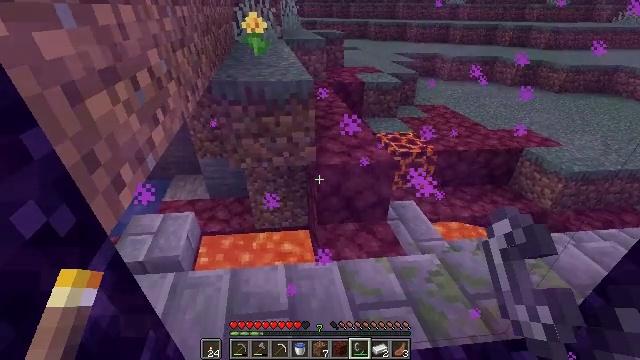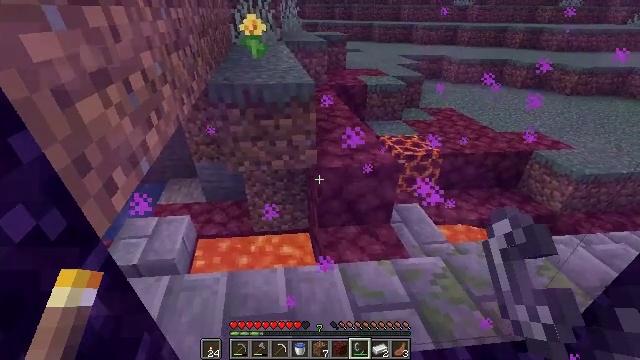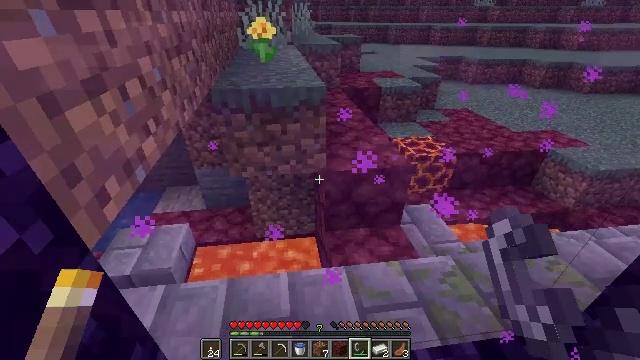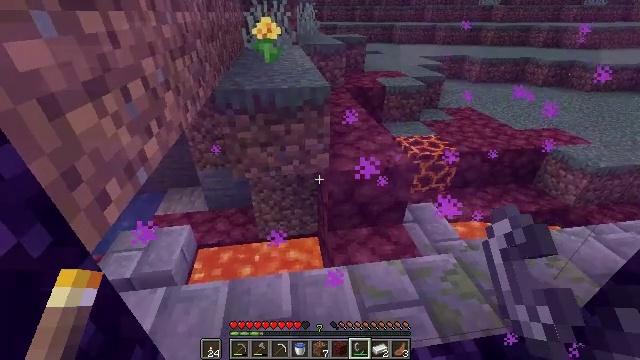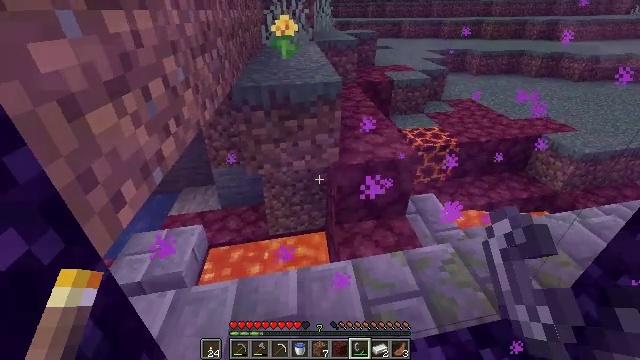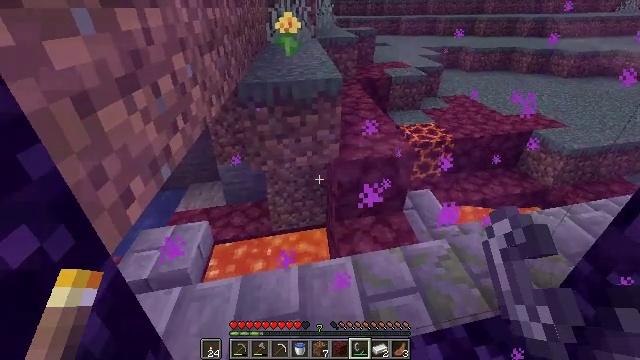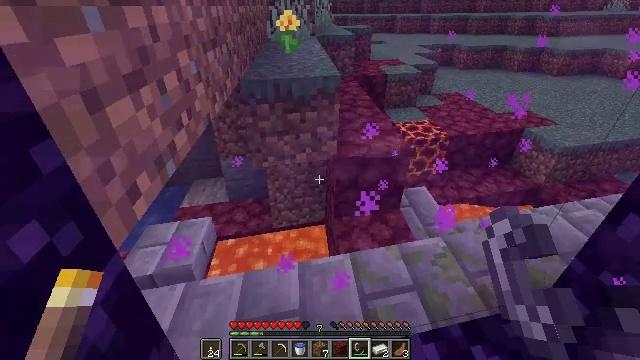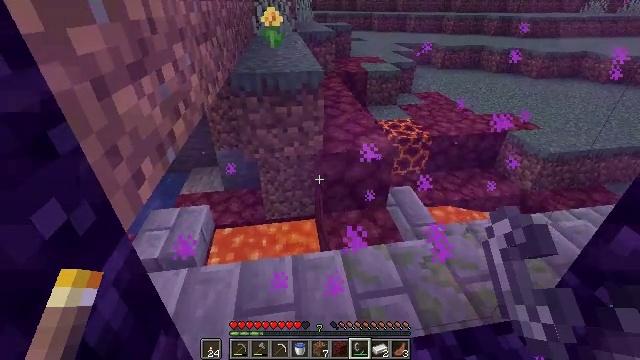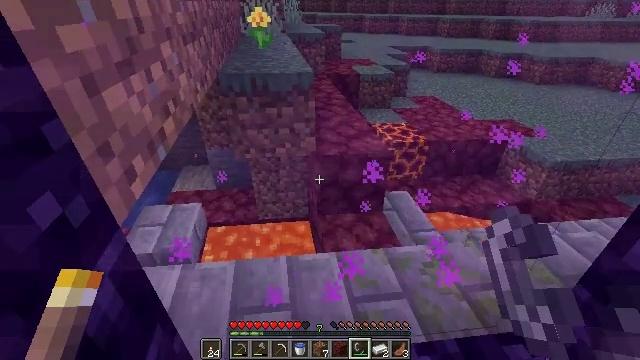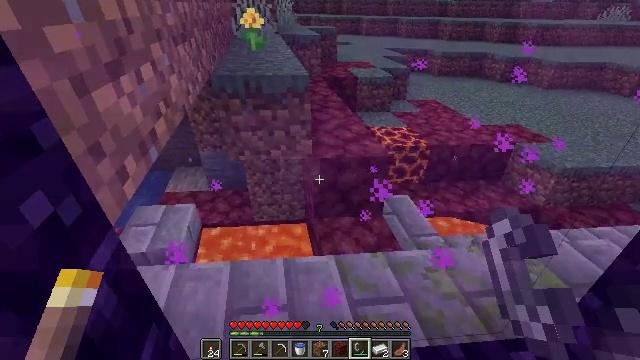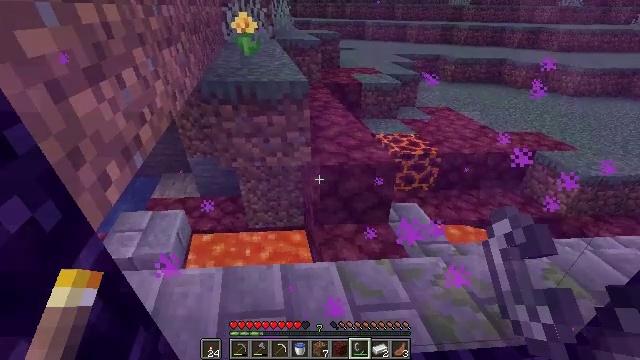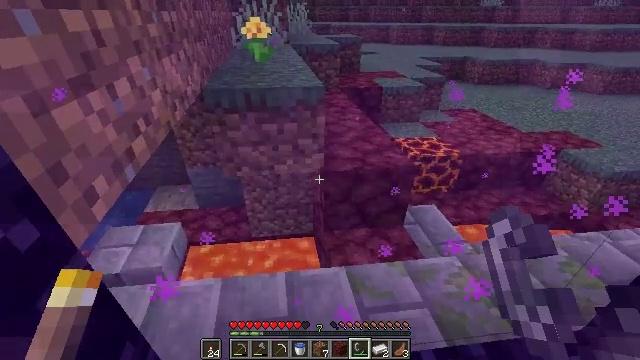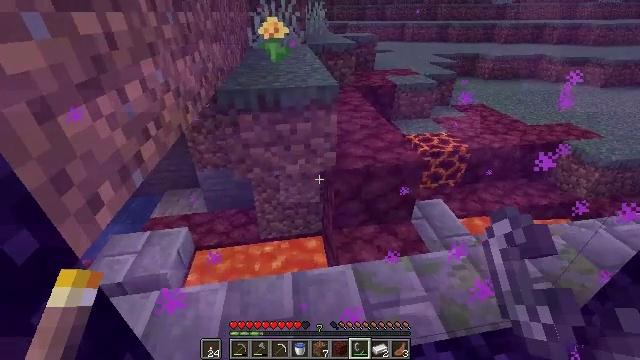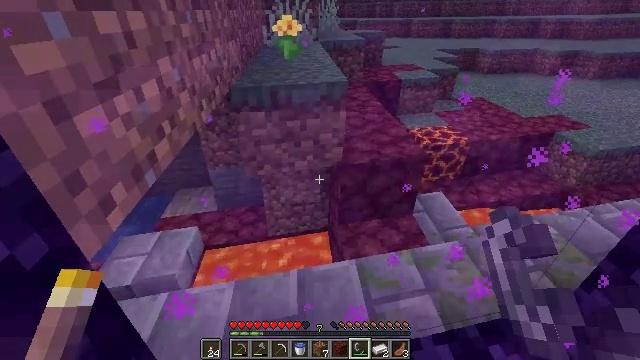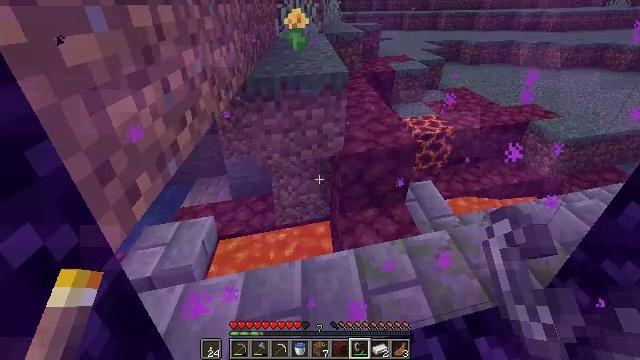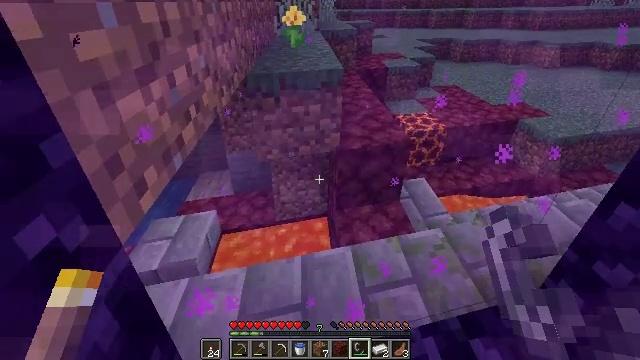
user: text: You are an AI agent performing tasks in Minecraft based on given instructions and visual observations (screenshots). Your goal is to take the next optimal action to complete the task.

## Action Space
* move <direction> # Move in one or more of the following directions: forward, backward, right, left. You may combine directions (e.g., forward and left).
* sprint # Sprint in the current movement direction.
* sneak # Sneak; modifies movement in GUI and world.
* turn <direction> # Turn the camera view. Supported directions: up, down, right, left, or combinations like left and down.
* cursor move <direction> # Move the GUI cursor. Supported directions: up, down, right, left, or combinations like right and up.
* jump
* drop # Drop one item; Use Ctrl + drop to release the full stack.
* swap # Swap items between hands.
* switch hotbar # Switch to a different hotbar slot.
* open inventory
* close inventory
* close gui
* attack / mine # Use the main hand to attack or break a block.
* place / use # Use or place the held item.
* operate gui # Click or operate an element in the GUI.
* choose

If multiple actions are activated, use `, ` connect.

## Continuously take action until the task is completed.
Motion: motion action
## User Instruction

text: Mine the crimson stem in the Nether.
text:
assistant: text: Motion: no_op
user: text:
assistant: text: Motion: no_op
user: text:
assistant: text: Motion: no_op
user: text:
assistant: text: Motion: no_op
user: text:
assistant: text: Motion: no_op
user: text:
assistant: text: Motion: no_op
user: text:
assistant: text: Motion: no_op
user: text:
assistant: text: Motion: no_op
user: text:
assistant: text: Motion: no_op
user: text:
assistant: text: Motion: no_op
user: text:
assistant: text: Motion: no_op
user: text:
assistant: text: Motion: no_op
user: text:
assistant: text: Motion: no_op
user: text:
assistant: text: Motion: no_op
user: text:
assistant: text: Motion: no_op
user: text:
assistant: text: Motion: no_op
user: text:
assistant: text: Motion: no_op
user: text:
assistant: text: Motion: no_op
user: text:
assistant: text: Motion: no_op
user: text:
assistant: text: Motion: no_op
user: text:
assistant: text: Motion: no_op
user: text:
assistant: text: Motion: no_op
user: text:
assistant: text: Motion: no_op
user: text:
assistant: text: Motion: no_op
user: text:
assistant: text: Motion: no_op
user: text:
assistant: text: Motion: no_op
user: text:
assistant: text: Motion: no_op
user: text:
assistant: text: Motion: no_op
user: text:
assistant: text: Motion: no_op
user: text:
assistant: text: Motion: no_op